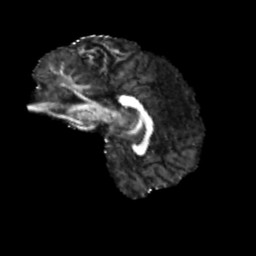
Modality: FA
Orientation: sagittal
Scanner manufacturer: siemens
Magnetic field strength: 3 T
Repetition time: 4 s
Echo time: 0.0594 s